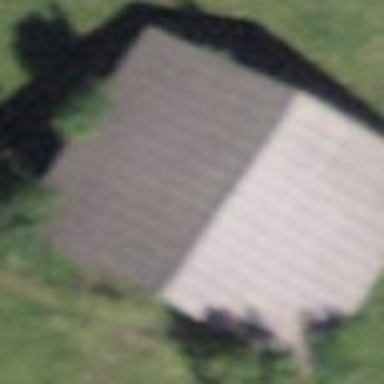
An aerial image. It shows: Rural barn.